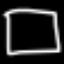
Label: square